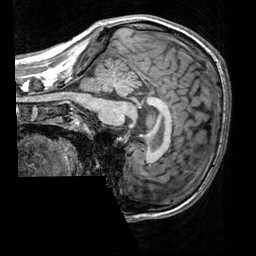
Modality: T1w
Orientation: sagittal
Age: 26
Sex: male
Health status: healthy
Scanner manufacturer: siemens
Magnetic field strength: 3 T
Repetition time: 2.3 s
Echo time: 0.00303 s